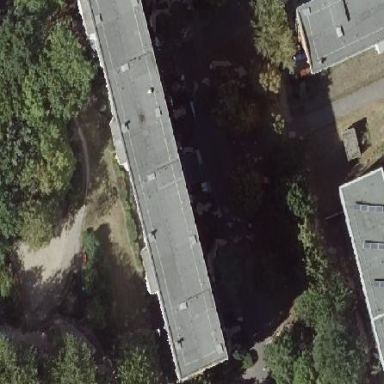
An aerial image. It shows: Flat-roofed apartment building.